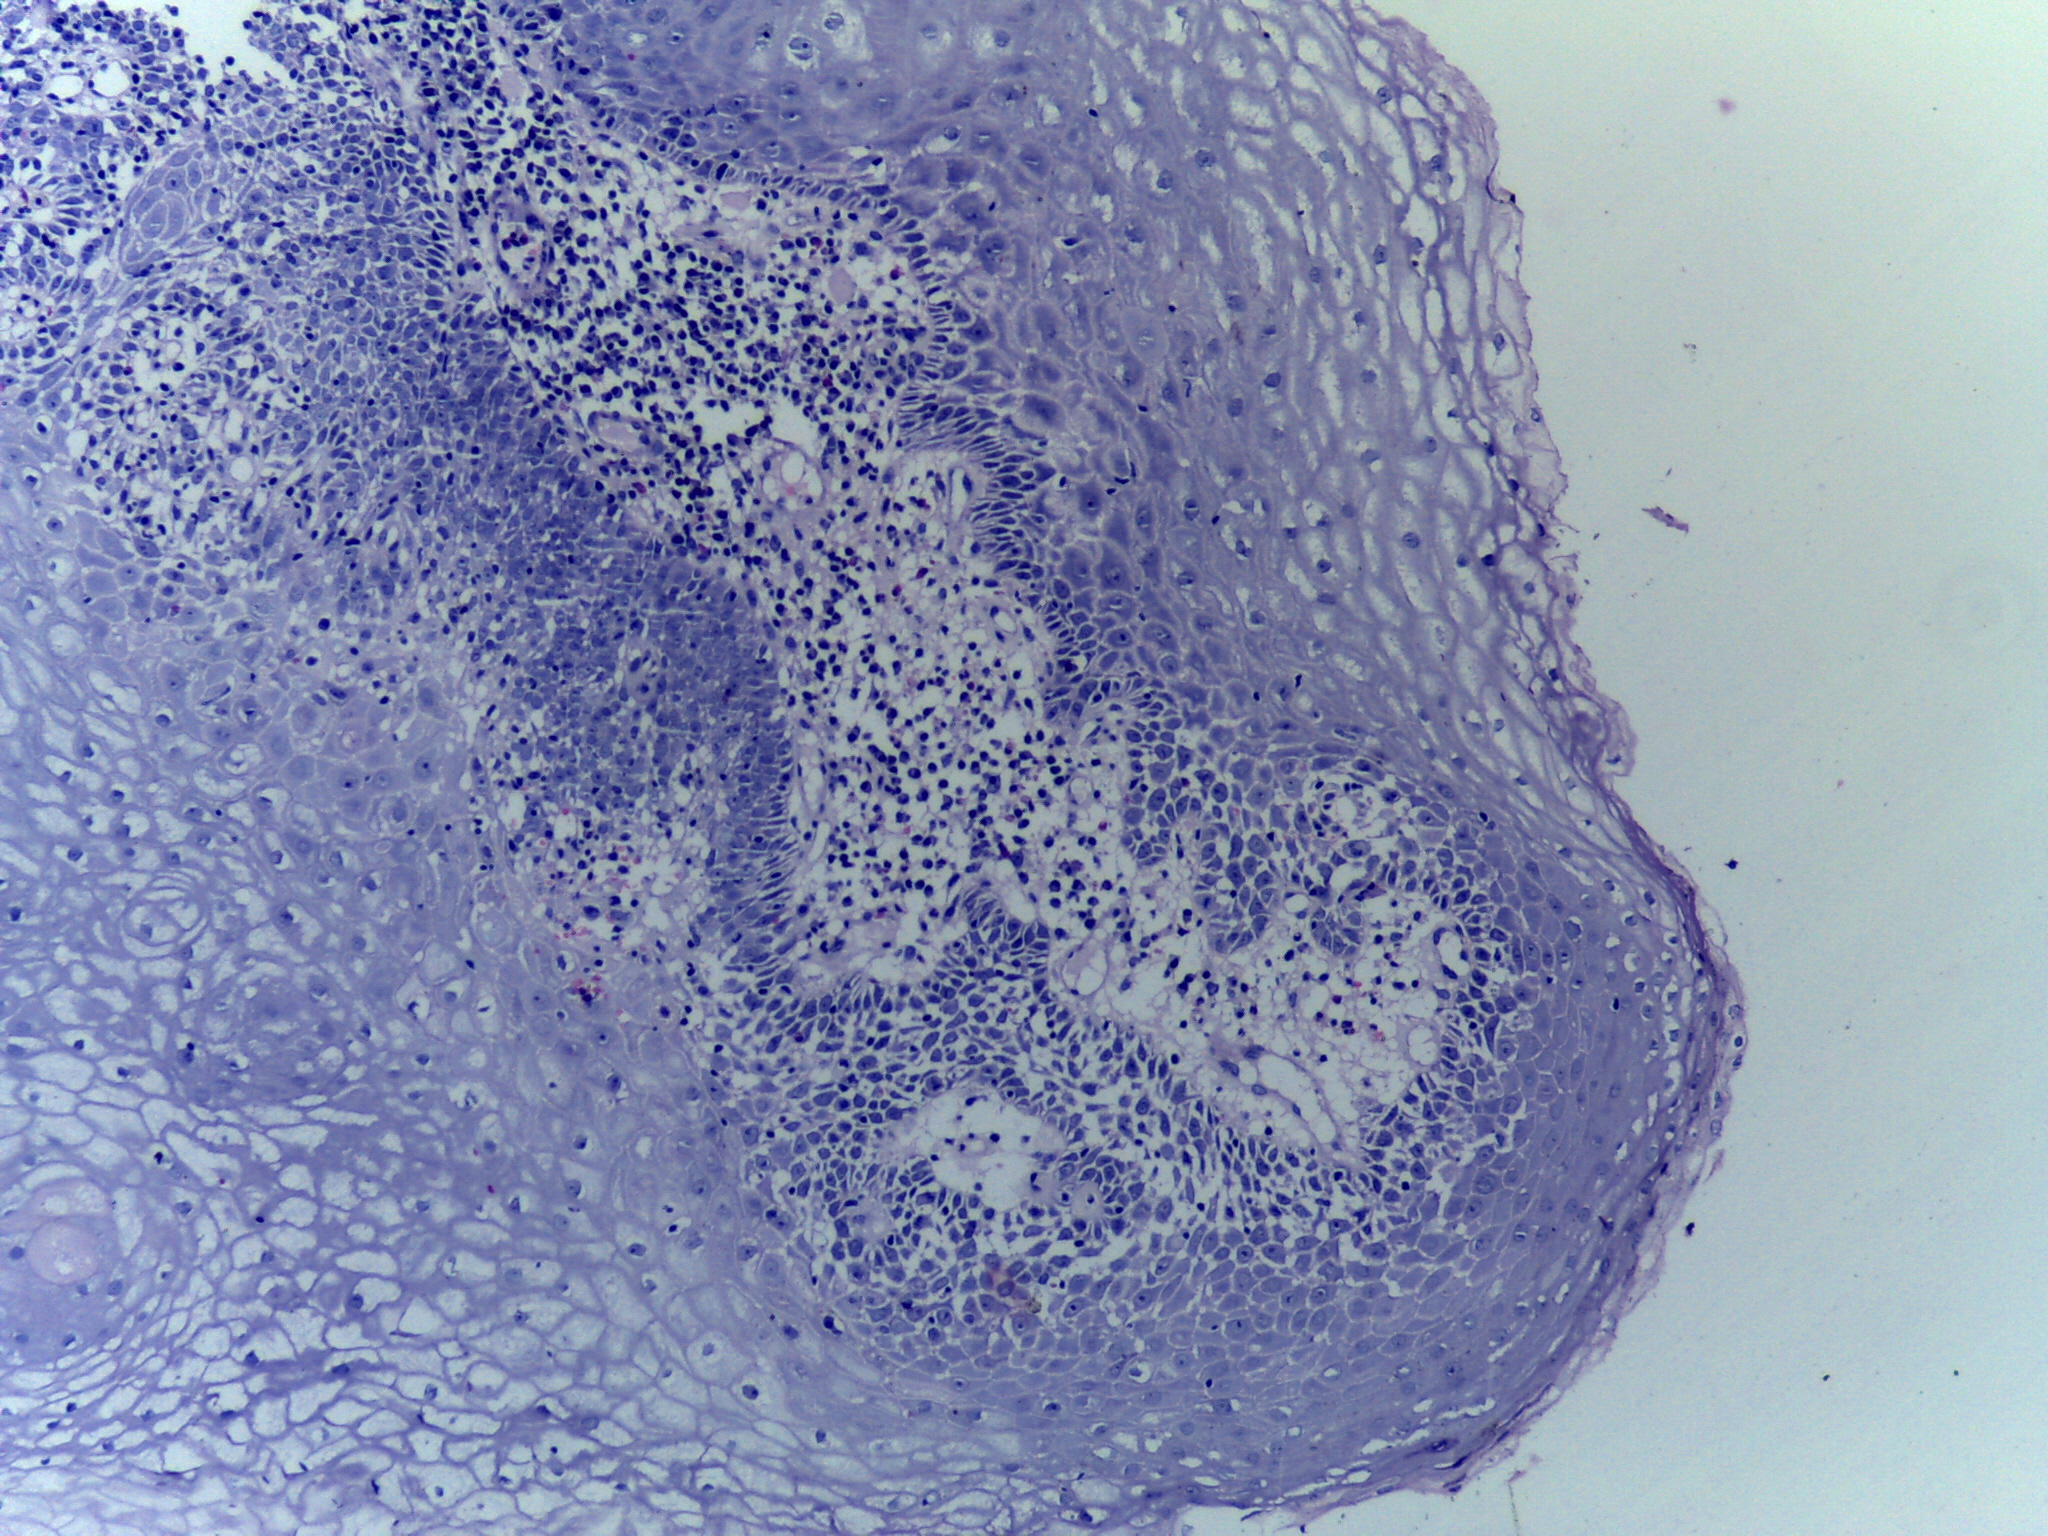
Diagnosis: OSCC